Aerial crown-view tile of a tropical tree (Barro Colorado Island, Panama), acquired 20250217:
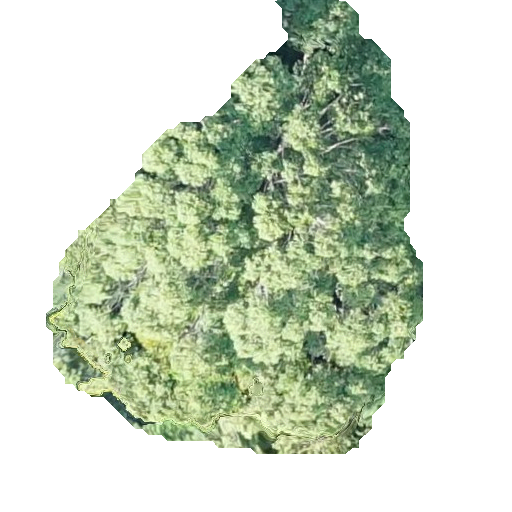
Species: Ocotea leptobotra
GBIF accepted scientific name: Ocotea leptobotra
Crown area: 169.429 m²